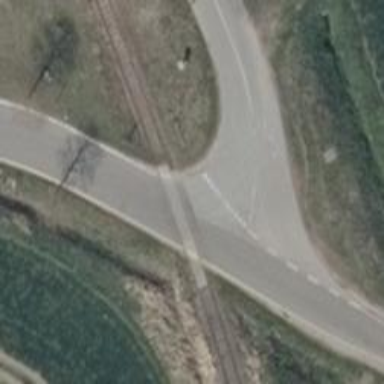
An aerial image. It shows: Railway signal.